Question: Can anyone give me any hints on how to output this table in R (link)? for example, how to bold the first line, add a dotted line , and make a double title for the table. I prefer R markdown, rft is also OK , I am trying to avoid Latex . Thank you so much!!

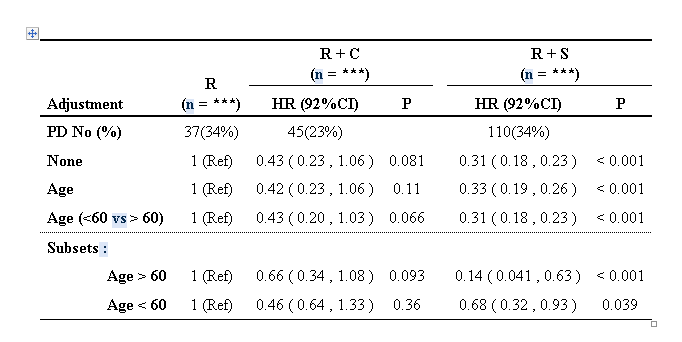
Answer: Here is one way using the 'htmlTable' package
'''
install.packages('devtools')
devtools::install_github('gforge/htmlTable')
'''
(you can also find 'htmlTable', the function, in the Gmisc package on cran ('install.packages('Gmisc')'), but it will be removed soon and available in a stand-alone package called 'htmlTable')
'''
out <-
structure(c("37(34%)", "1 (Ref)", "1 (Ref)", "1 (Ref)", "1 (Ref)",
"1 (Ref)", "45(23%)", "0.68 (0.63, 0.73)", "0.38 (0.32, 0.44)",
"0.21 (0.17, 0.28)", "0.08 (0.05, 0.13)", "0.05 (0.02, 0.11)",
"", "0.03", "0.04", "0.03", "0.02", "0.02", "110(34%)", "0.68 (0.65, 0.71)",
"0.38 (0.34, 0.42)", "0.21 (0.18, 0.25)", "0.08 (0.06, 0.11)",
"0.05 (0.03, 0.08)", "", "0.03", "0.04", "0.03", "0.02", "0.02"
),
.Dim = c(6L, 5L),
.Dimnames = list(NULL, c("r", "hr", "p", "hr", "p")))
## format rows/cols
colnames(out) <- c('(n = ***)','HR (92% CI)','P','HR (92% CI)','P')
rownames(out) <- c('PD No (%)','None','Age','Age (<60 vs > 60)',
'&emsp;Age > 60','&emsp;Age < 60')
## add padding row called subset
out <- rbind(out[1:4, ], 'Subsets:' = '', out[5:6, ])
## bolding rownames
rownames(out) <- sprintf('<b>%s</b>', rownames(out))
## table column headers (with line breaks (<br />))
cgroup <- c('', 'R + C<br />(n = ***)', 'R + S<br />(n = ***)')
# zzz <- 'rownames<-'(out, NULL)
library(htmlTable)
htmlTable(out, rowlabel = 'Adjustment<sup>&dagger;</sup>',
ctable = TRUE, align = 'ccccc',
## number of columns that each cgroup label spans:
n.cgroup = c(1, 2, 2), cgroup = cgroup,
## insert two table spanning sections:
tspanner = c('',''), # no labels
n.tspanner = c(4, 3), # number of rows to span (must sum to nrow(out))
# css.tspanner.sep = "border-bottom: 1px dotted grey;",
caption = "Table 1: Hazard ratios and <i>p</i> values of two models and
something something.",
tfoot = '<font size=1><sup>&dagger;</sup>Some note.</font>')
'''
Gives me this

Ran into problems (headaches) with the dotted line. suggest just using a solid